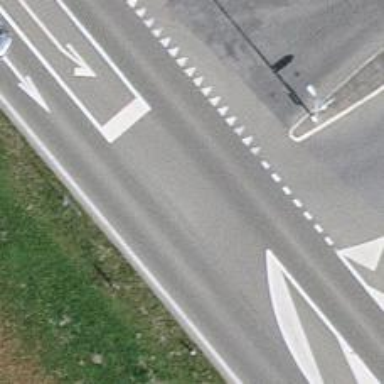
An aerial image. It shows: Primary highway.